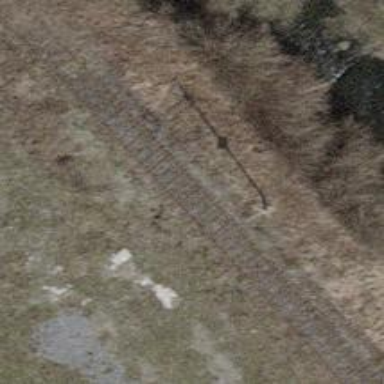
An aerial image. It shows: Single-track electrified railway spur with contact line for service.